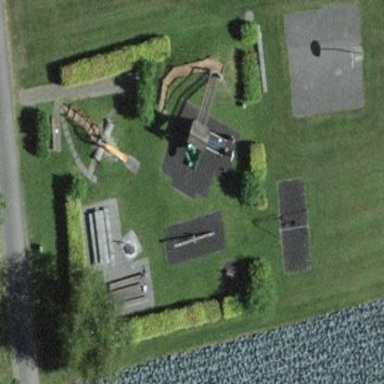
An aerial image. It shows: Playground area for leisure land.